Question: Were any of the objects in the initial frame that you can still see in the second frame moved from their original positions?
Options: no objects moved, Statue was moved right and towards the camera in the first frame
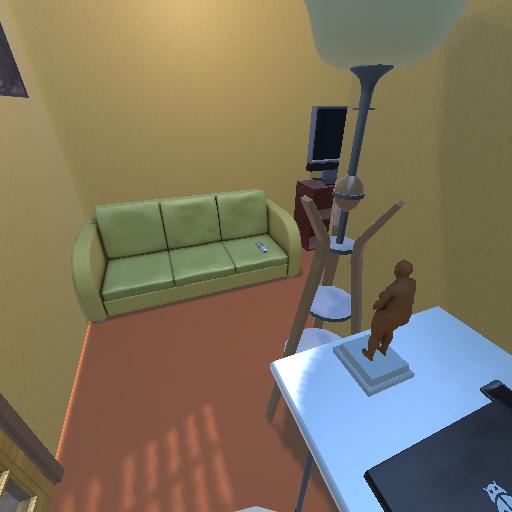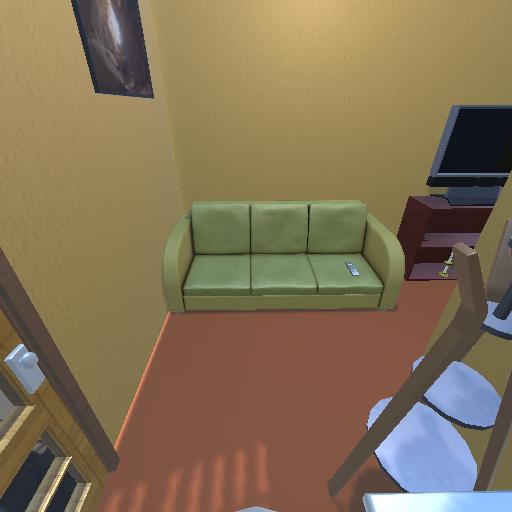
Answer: no objects moved